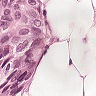
Metastatic tissue present: yes